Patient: sex M, age 42
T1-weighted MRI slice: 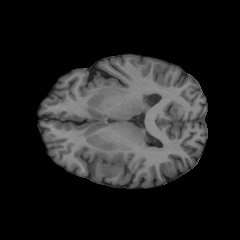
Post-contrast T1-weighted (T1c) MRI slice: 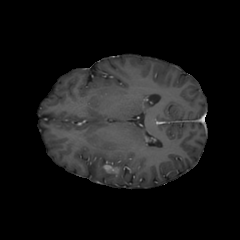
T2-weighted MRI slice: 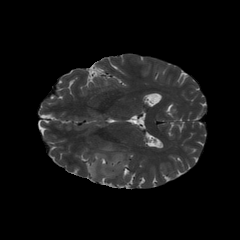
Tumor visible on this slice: yes
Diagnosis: Glioblastoma, IDH-wildtype
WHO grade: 4